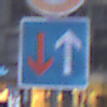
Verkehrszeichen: VorrangVorGegenverkehr
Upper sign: Geschwindigkeit5
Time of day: SunriseSunset
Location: Outdoor (Urban)
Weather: PartlyCloudy
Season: NotSpecified
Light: Natural